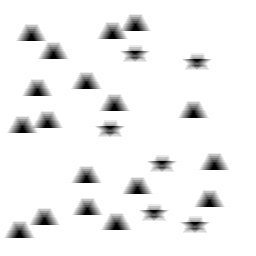
Squares: 0
Triangles: 18
Stars: 6
Total shapes: 24